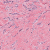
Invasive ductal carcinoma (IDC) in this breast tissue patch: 0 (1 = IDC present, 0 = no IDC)